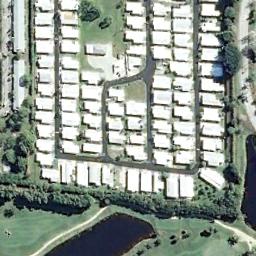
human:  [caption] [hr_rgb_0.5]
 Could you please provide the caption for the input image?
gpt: The dense mobile home park has lots of neatly arranged white mobile homes, A grove of trees and a lake .

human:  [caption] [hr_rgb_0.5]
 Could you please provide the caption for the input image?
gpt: There are moving homes in this rectangular area .

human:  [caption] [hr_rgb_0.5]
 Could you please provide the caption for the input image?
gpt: The mobile home park is on the grass next to the lake .

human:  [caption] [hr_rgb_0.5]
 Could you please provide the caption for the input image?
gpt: Many buildings are in the mobile home park .

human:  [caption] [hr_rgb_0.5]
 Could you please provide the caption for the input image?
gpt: There are many white buildings in the mobile home park beside a lake .